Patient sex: M
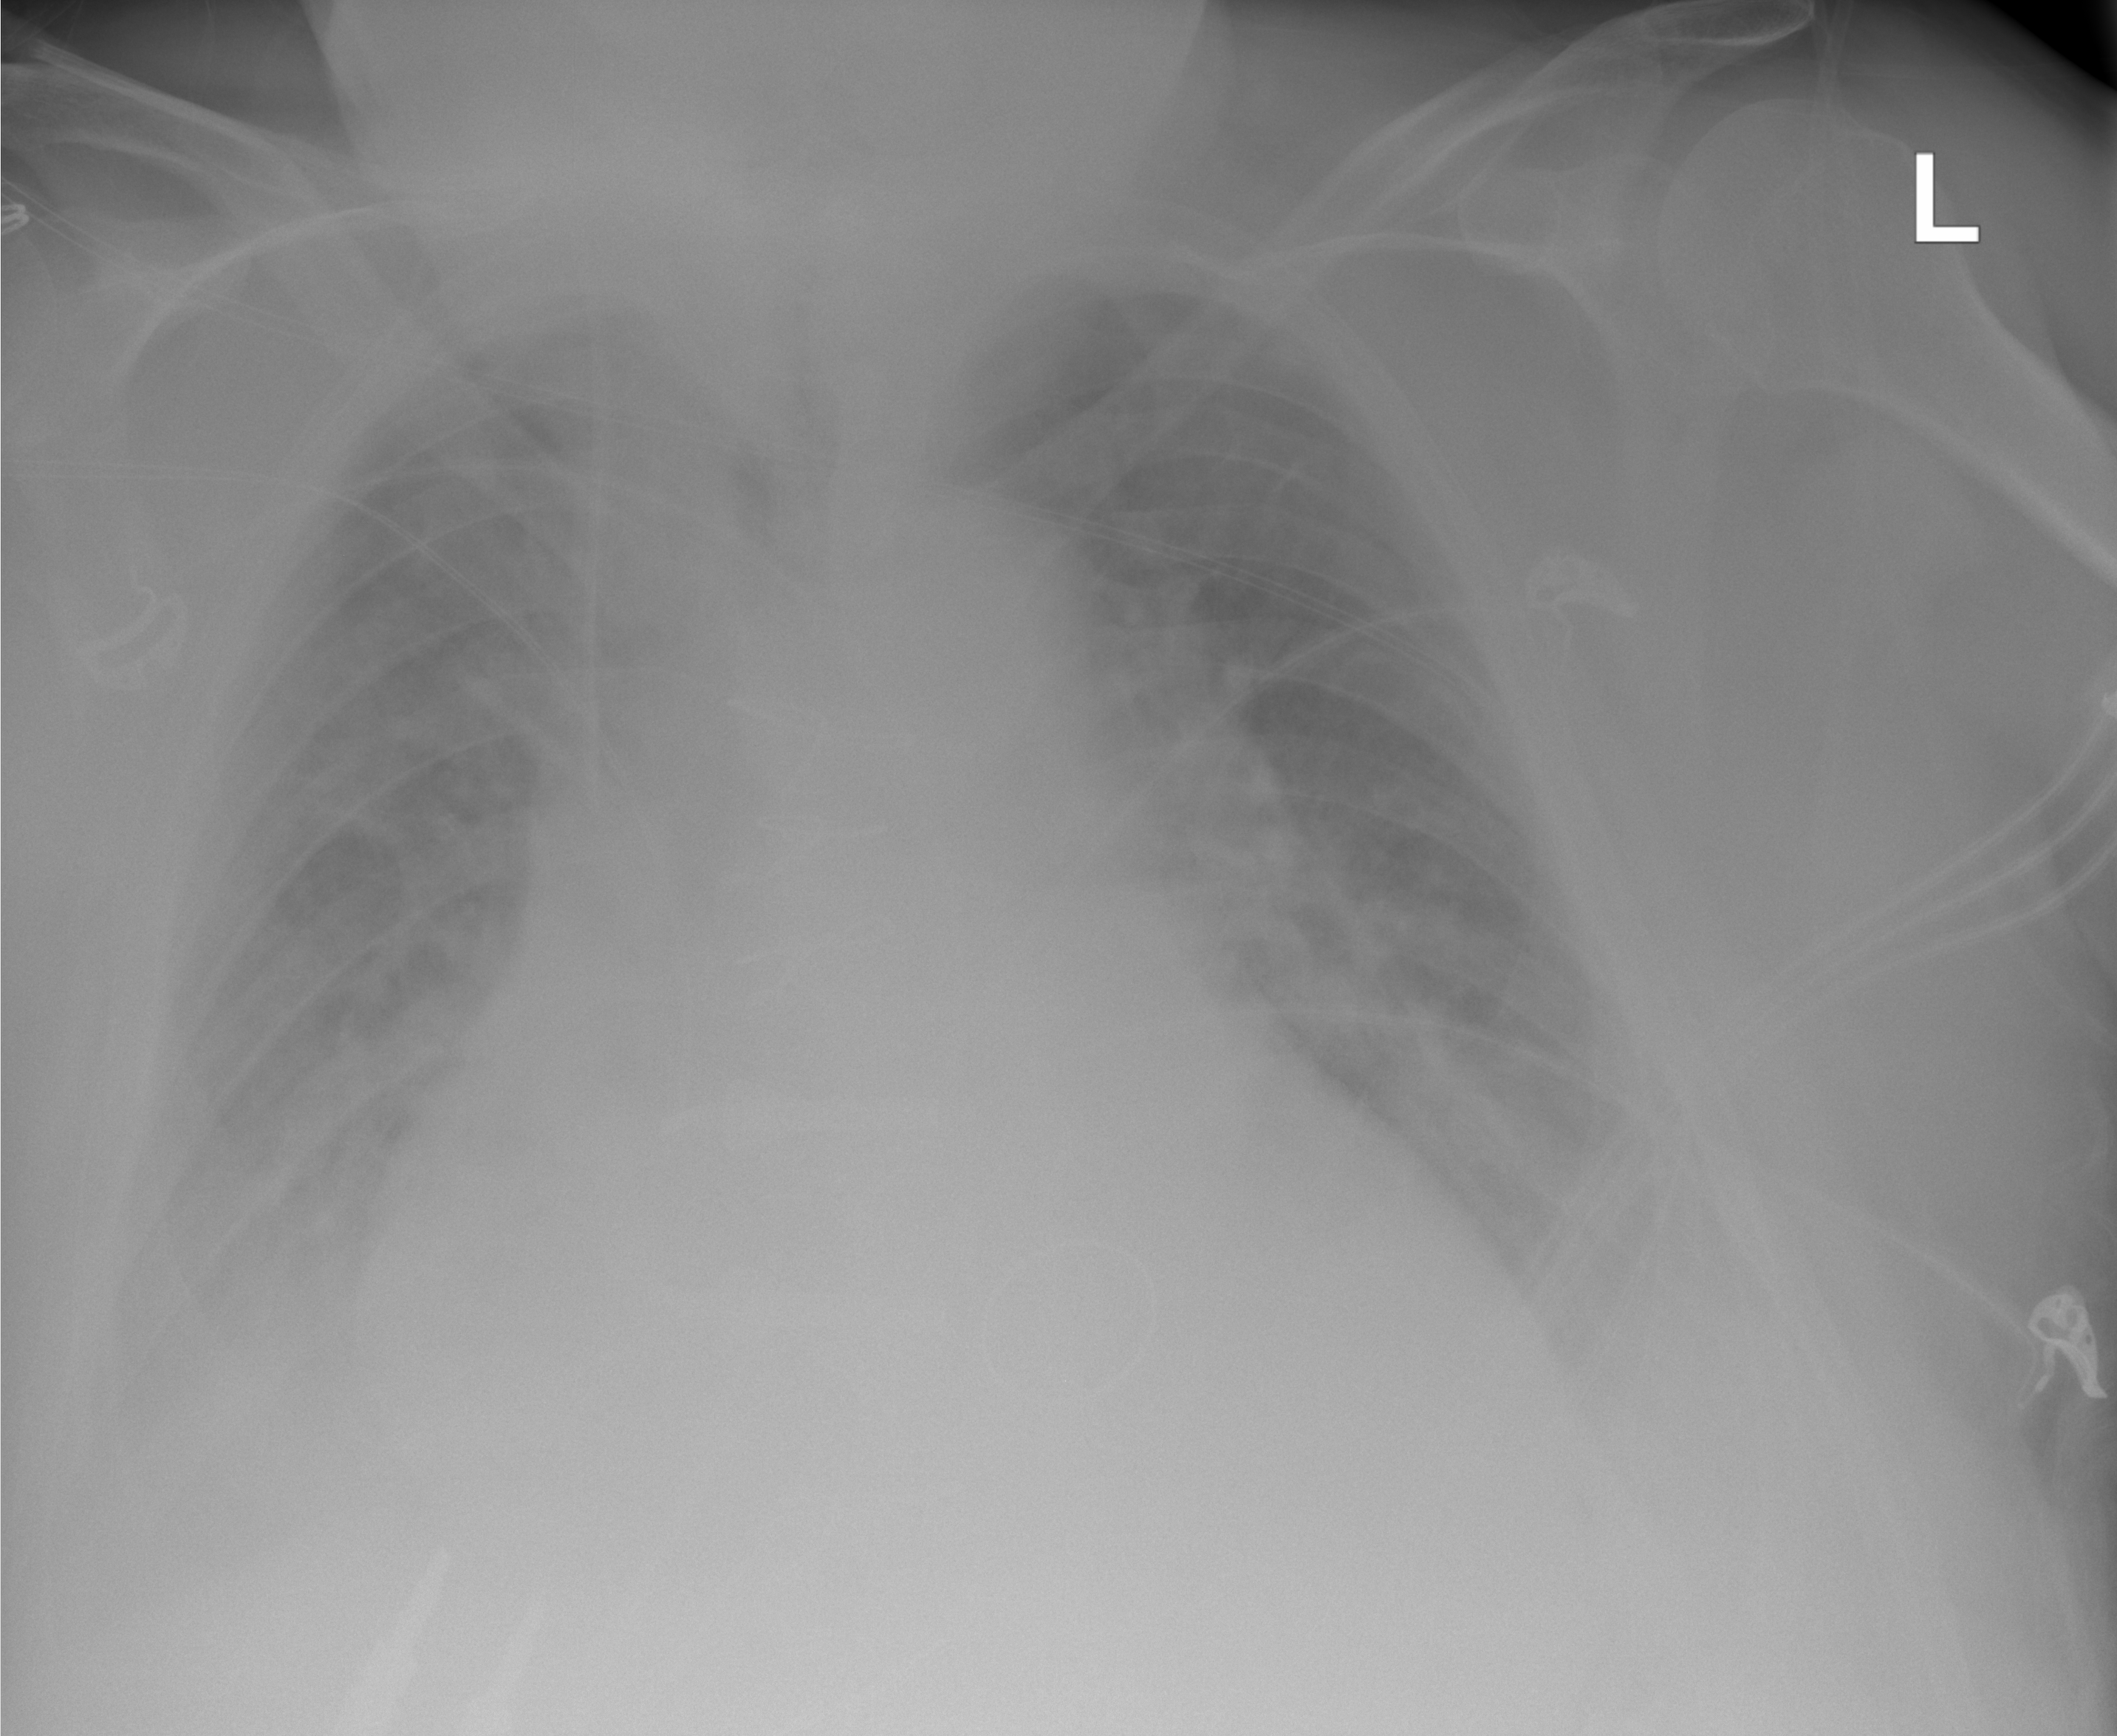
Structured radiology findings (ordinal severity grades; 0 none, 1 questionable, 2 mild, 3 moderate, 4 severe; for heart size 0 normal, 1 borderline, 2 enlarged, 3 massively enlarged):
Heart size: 3
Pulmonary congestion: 3
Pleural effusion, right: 2
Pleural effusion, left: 2
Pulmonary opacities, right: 1
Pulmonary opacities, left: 1
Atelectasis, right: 3
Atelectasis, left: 3